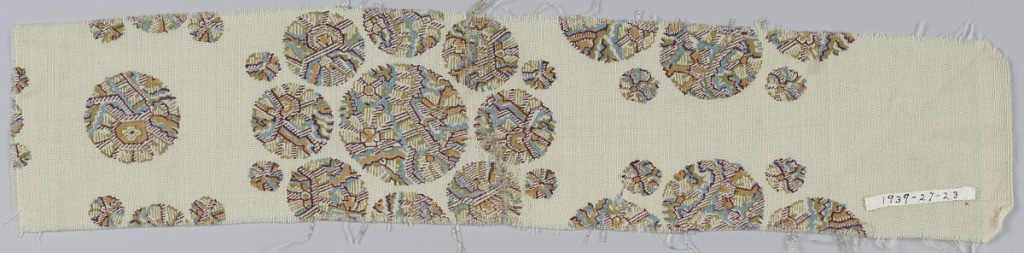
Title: Fragment
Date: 19th century
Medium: wool Technique: polychrome printed
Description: Pattern circles printed in polychrome (principally blue and yellow) in geometric patterns on white ground.